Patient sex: M
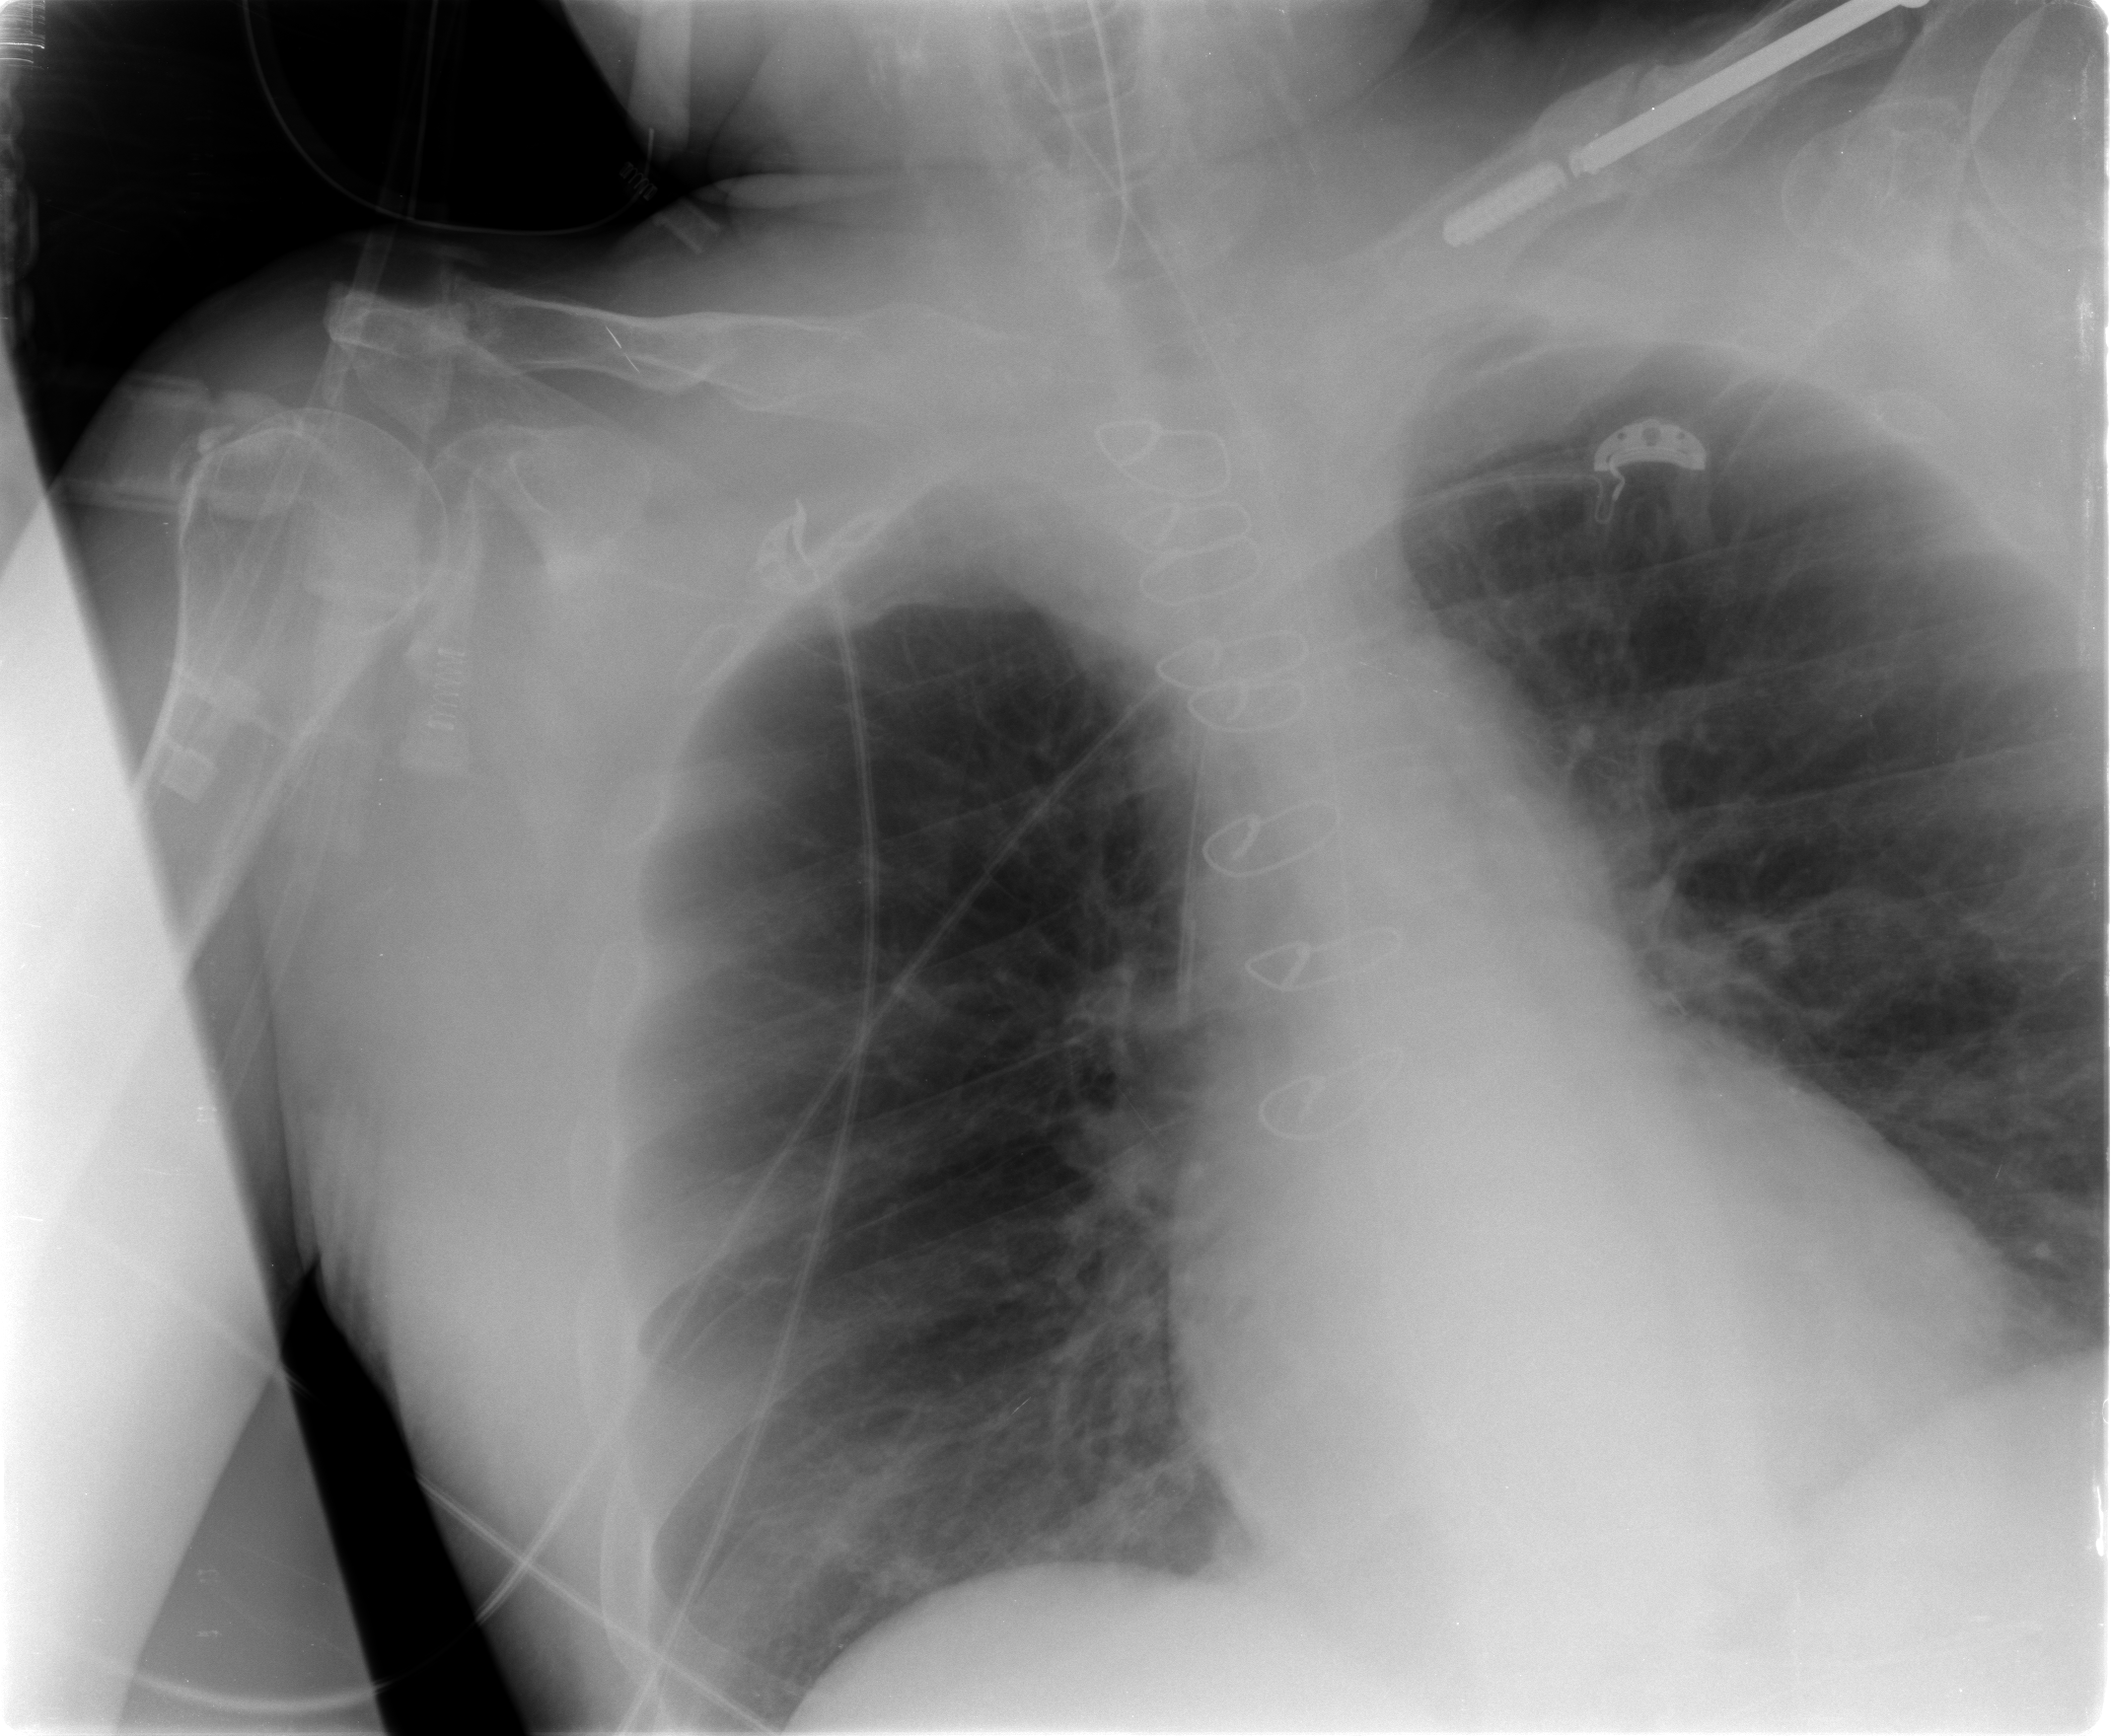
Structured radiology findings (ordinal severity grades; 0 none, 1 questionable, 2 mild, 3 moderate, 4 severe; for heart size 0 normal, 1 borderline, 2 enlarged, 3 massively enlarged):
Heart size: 0
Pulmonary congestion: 2
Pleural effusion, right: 0
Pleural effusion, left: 0
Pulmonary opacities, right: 0
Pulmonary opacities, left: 0
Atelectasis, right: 0
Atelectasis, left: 2